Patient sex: F
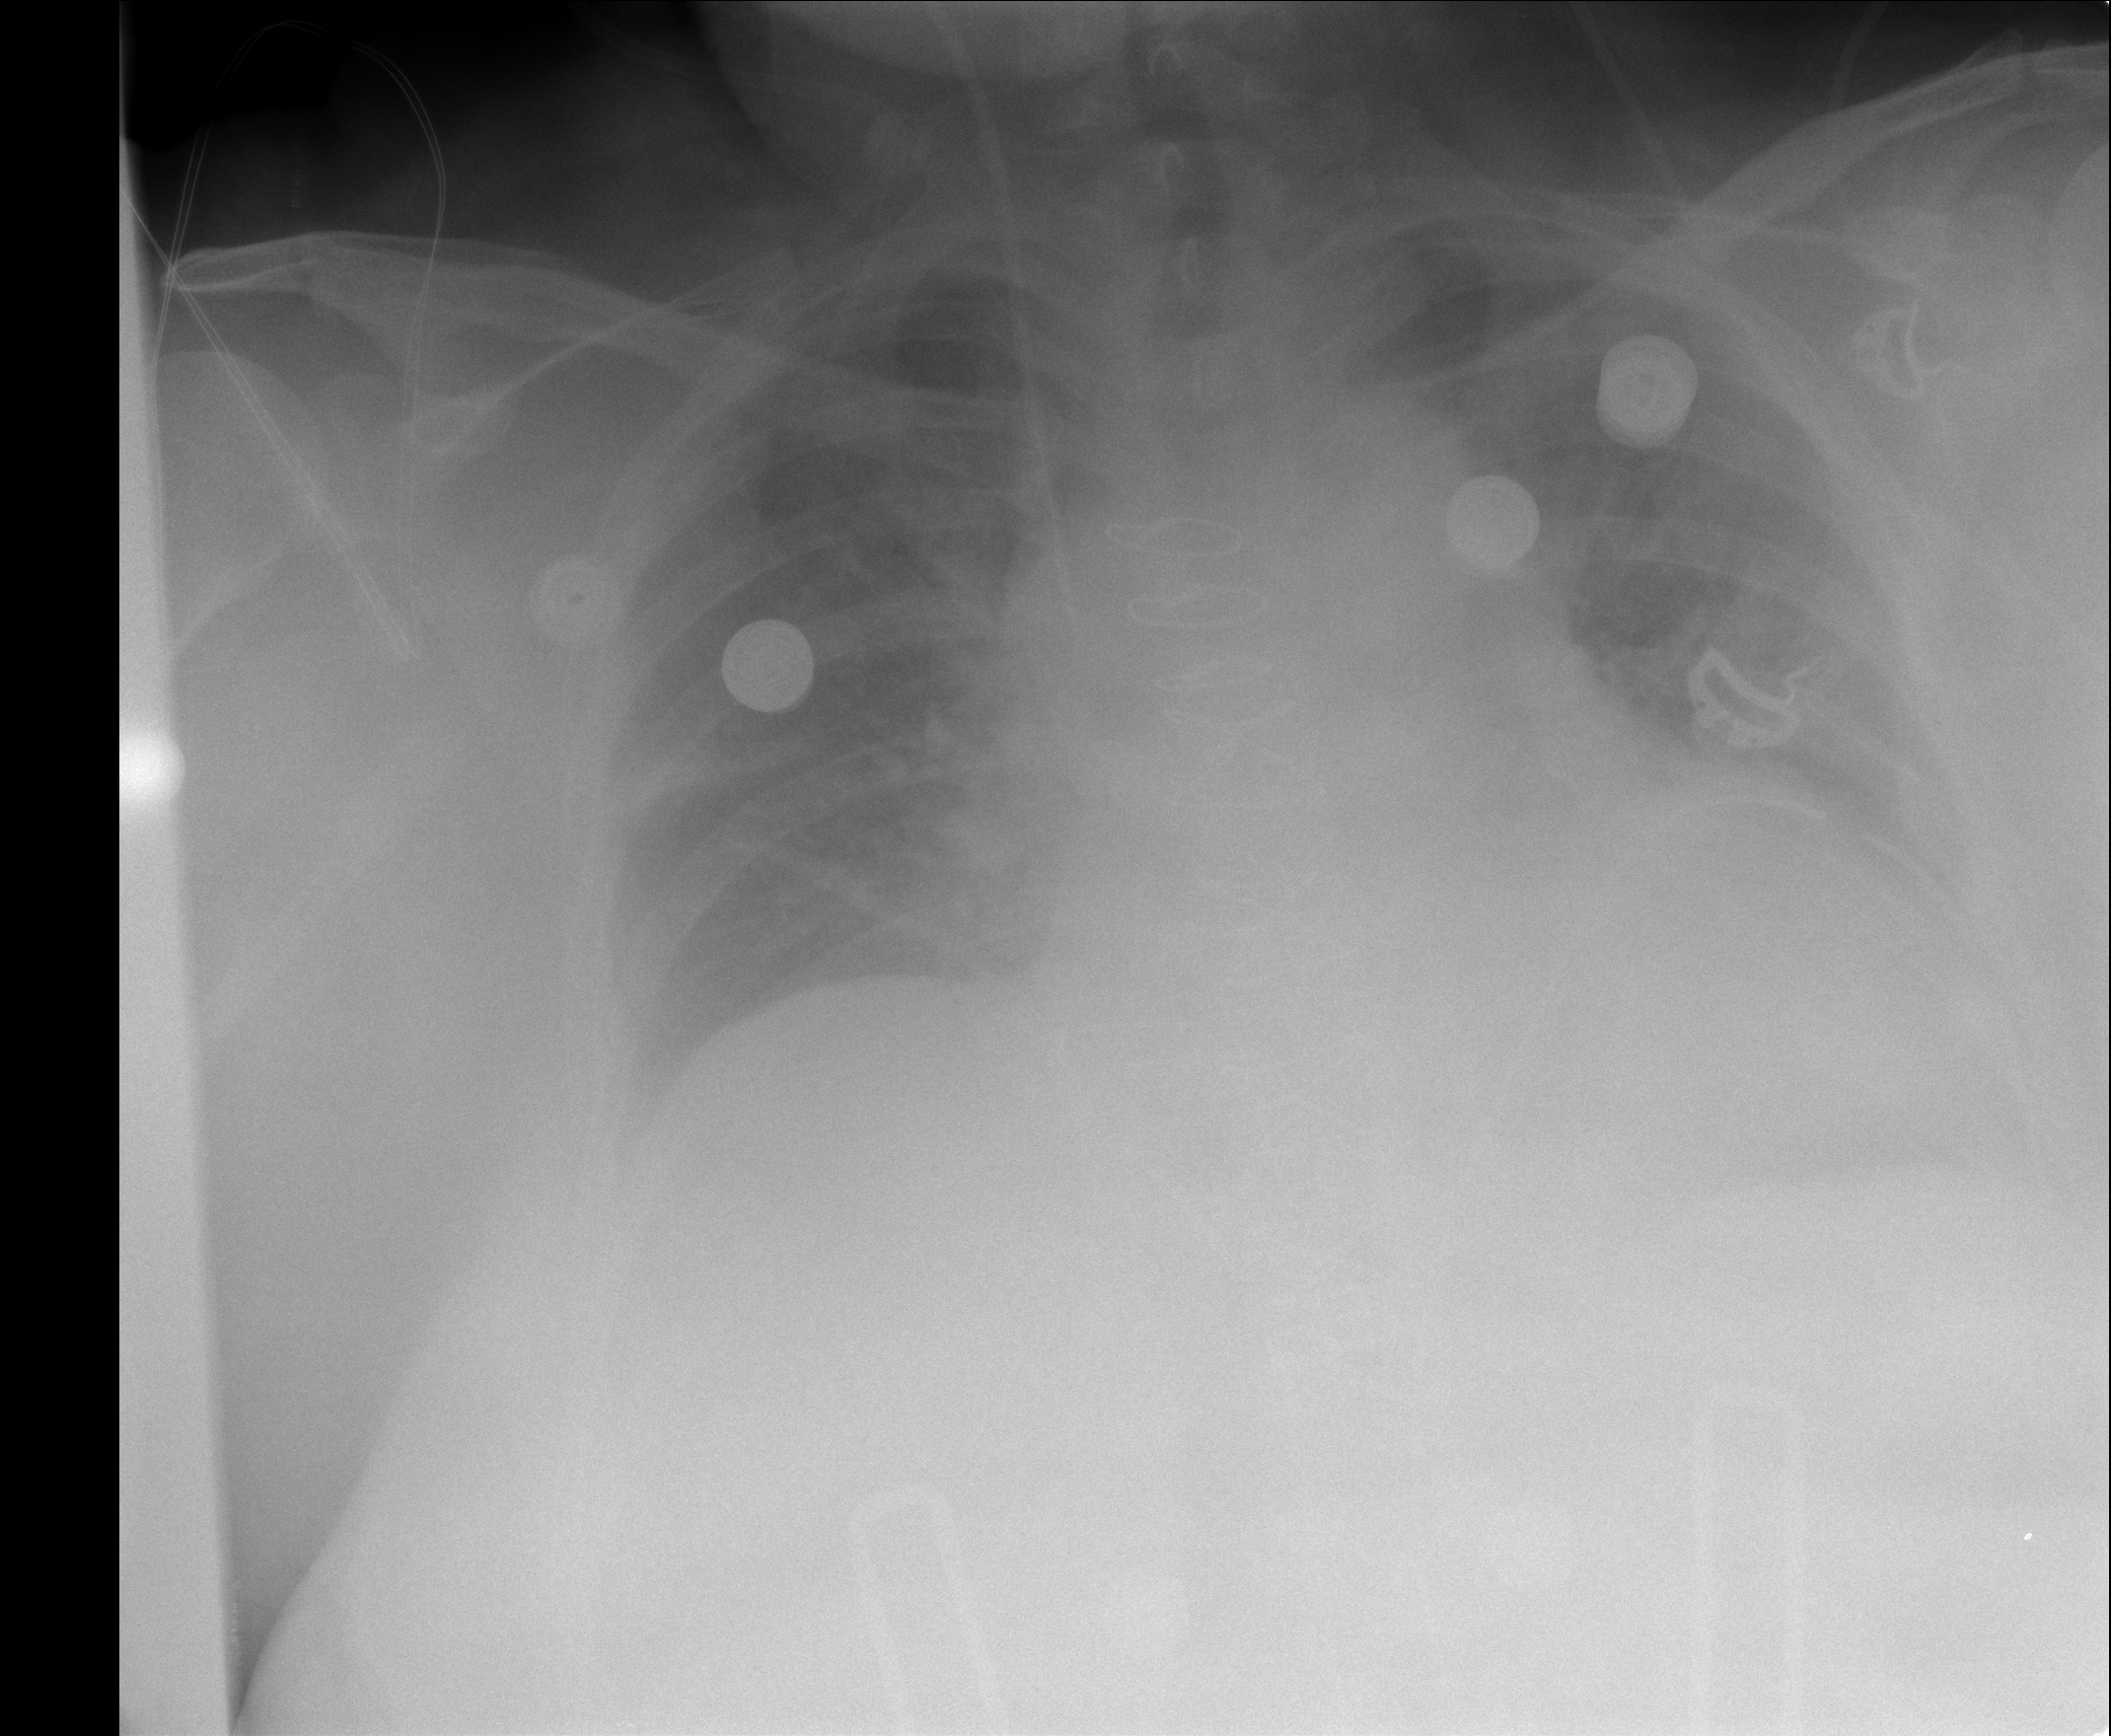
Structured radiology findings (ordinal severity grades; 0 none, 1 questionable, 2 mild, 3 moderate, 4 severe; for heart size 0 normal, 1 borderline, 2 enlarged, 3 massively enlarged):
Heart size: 0
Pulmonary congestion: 0
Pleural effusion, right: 0
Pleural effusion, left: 2
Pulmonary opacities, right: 0
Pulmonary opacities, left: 0
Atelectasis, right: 0
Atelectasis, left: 2